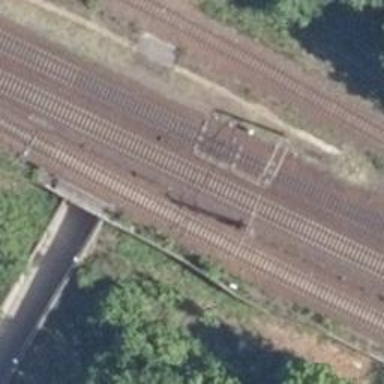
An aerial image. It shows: Railway switch with the turnout on the left side.